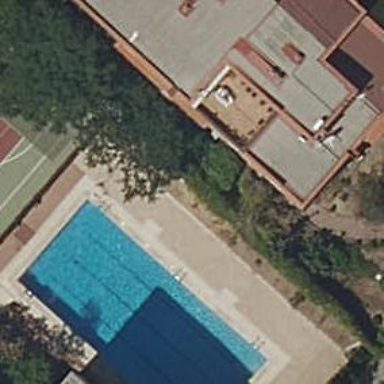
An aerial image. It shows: Swimming pool located in leisure land.